Question: This was working for me yesterday morning and now it doesn't. So, I suspect something else changed to cause it...but I can't find the change. I've spent hours reverting my code back almost a week and still it's not working (and I it was working yesterday morning). So, I'm hoping that in posting this specific issue (a symptom?) some ideas will surface that I can evaluate. Thanks.
I download images as they're needed:
'''
NSFileManager *filemgr;
filemgr = [NSFileManager defaultManager];
NSArray *paths = NSSearchPathForDirectoriesInDomains(NSDocumentDirectory, NSUserDomainMask, YES);
NSString *documentDirectory = [paths objectAtIndex:0];
NSString *targetFile = [NSString stringWithFormat:@"%@/%@.%@", documentDirectory, imageName, imageType];
// only download those where an image exists
if(![imageType isEqualToString:@""])
{
// only download the file if there is not already a local copy.
if([filemgr fileExistsAtPath:targetFile] == NO)
{
NSMutableData *imageData = [[NSMutableData alloc] initWithLength:0];
[imageData appendData:data];
NSArray *paths = NSSearchPathForDirectoriesInDomains(NSDocumentDirectory, NSUserDomainMask, YES);
NSString *documentsDirectory = [paths objectAtIndex:0];
NSString *thumbNailFilename = [NSString stringWithFormat:@"%@.%@", imageName, imageType];
NSString *thumbNailAppFile = [documentsDirectory stringByAppendingPathComponent:thumbNailFilename];
}
}
'''
Then display them:
'''
NSString *imageFullName = [NSString stringWithFormat:@"%@%@", [greetingObject valueForKey:@"gid"], [greetingObject valueForKey:@"itp"]];
NSString *fullImagePath = [[NSSearchPathForDirectoriesInDomains(NSDocumentDirectory, NSUserDomainMask, YES) objectAtIndex:0] stringByAppendingPathComponent:imageFullName];
UIImage *greetingImage = [UIImage imageWithContentsOfFile:fullImagePath];
self.greetingImage.image = greetingImage;
'''
The variables "imageFullName" and "fullImagePath" are populated with the correct data and the image files are present on the simulator in the specified directory. Yet, "greetingImage" equals nil.
Here's what I get for "fullImagePath": /Users/Steve2/Library/Application Support/iPhone Simulator/7.1/Applications/8C9F8417-F6E2-4B38-92B3-82A88477CB7F/Documents/165.jpg
Here are the image files:

I have also tried variations using initWithContentsOfFile and dataWithContentsOfFile and get the same result. The greetingImage variable is nil.
I appreciate your ideas. I've even reinstalled Xcode in hopes that something got corrupted. No dice.
Added: One thing I just thought of... I did add the SystemConfiguration.framework to the project yesterday for an unrelated feature. It's currently at the top of the Linked Frameworks and Libraries list. I have no experience working with this. Could it be causing the problem?
Thanks.
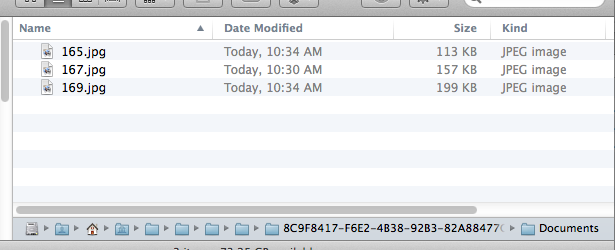
Answer: I would check that the images themselves are still okay. Looking at the screenshot you posted Finder isn't showing previews of the images which it should do with a valid JPEG. You say that the images are being downloaded so I suspect that they are being corrupted somehow on the way down.
Didn't notice that you were using 'initWithContentsOfFile'. Since you are saving the files as NSData objects you will need to load them into memory as NSData objects and then init a UIImage with the data object, like so:
'''
NSData *imageData = [NSData dataWithContentsOfFile:filePath];
[UIImage imageWithData:imageData];
'''